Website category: sports
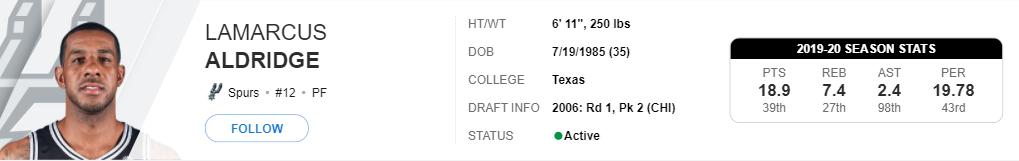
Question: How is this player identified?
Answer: LaMarcus Aldridge

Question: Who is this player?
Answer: LaMarcus Aldridge

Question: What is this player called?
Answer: LaMarcus Aldridge

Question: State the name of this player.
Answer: LaMarcus Aldridge

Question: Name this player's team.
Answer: Spurs

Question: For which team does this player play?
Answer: Spurs

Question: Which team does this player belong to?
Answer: Spurs

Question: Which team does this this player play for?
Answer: Spurs

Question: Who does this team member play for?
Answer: Spurs

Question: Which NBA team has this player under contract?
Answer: Spurs

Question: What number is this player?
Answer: #12

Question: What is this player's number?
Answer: #12

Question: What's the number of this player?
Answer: #12

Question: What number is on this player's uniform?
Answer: #12

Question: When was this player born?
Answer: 7/19/1985

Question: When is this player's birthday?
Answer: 7/19/1985

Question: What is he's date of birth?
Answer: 7/19/1985

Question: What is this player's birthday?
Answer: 7/19/1985

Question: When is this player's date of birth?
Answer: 7/19/1985

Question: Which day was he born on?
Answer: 7/19/1985

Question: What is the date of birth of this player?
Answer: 7/19/1985

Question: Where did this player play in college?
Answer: Texas

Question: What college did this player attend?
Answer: Texas

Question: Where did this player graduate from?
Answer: Texas

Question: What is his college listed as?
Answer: Texas

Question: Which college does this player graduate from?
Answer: Texas

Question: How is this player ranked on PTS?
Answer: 18.9

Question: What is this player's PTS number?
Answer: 18.9

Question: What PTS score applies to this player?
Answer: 18.9

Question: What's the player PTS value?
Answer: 18.9

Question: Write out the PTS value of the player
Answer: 18.9

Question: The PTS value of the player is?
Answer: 18.9

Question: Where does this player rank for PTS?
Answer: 39th

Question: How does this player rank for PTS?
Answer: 39th

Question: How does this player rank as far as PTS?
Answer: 39th

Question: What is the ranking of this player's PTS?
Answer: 39th

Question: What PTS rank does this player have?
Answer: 39th

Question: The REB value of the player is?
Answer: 7.4

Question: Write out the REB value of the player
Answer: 7.4

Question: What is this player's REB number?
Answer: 7.4

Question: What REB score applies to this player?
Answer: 7.4

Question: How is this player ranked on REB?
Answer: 7.4

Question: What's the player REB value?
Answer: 7.4

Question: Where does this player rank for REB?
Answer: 27th

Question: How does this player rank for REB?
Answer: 27th

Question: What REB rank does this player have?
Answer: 27th

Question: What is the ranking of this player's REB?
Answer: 27th

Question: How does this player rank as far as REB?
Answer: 27th

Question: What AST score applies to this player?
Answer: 2.4

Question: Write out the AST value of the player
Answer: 2.4

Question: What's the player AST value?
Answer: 2.4

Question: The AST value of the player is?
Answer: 2.4

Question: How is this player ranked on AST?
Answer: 2.4

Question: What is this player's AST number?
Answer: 2.4

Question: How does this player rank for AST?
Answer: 98th

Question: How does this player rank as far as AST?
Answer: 98th

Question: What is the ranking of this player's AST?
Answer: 98th

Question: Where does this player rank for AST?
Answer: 98th

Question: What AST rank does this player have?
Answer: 98th

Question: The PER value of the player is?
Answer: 19.78

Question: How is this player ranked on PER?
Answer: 19.78

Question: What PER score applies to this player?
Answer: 19.78

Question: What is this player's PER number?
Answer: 19.78

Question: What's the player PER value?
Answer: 19.78